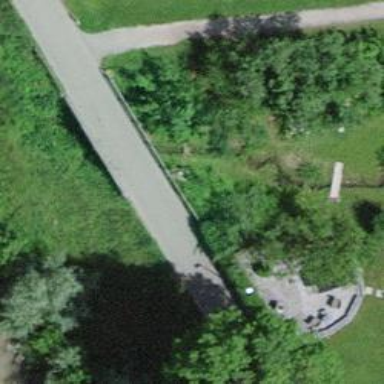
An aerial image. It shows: Asphalt track passing over bridge. The track is of grade 1 quality.